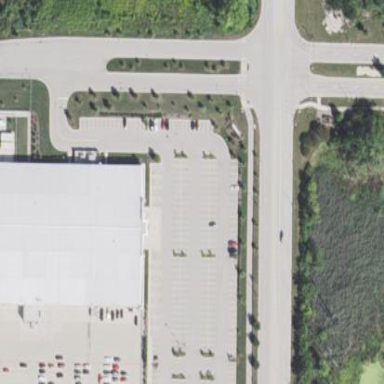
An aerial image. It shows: Office building.